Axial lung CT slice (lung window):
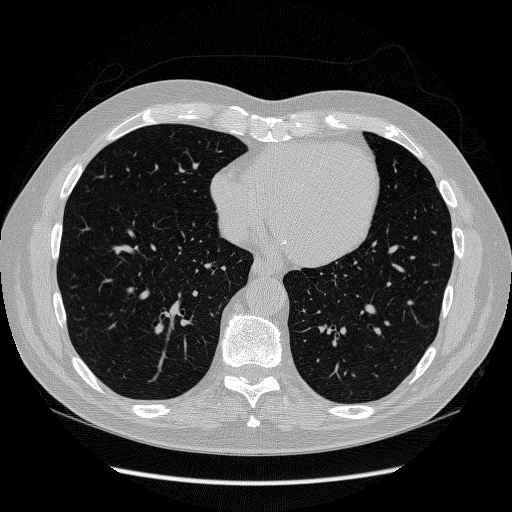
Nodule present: no